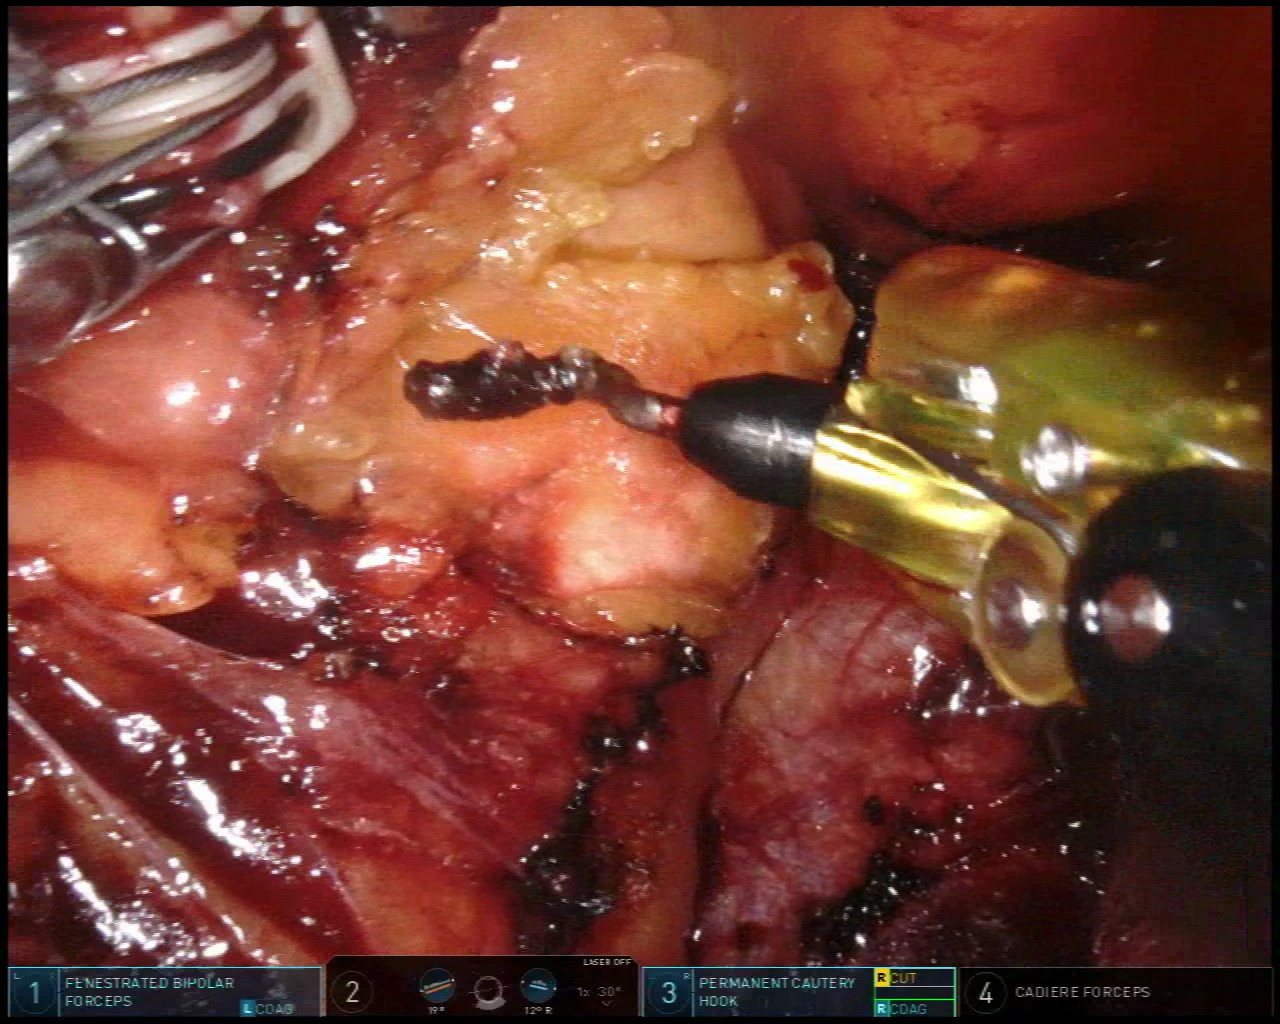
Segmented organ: pancreas
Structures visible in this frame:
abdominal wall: no
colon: no
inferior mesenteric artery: no
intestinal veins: no
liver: no
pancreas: yes
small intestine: no
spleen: no
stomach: no
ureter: no
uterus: no
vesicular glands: no